Current action and preconditions to check: trajectory_clear

Your task: For each precondition in the list above, predict whether it will hold at this action.

Consider the current scene as observed from the mobile robot's camera, and analyze the predicted future states of all dynamic agents (e.g., people, animals, vehicles, or any moving entities) within the NEXT SECOND.

IMPORTANT: Only answer "very likely" if you are absolutely certain—based on strong, clear evidence—that a dynamic agent will violate the precondition in the predicted future state. Do NOT answer "very likely" for unlikely, ambiguous, or low-probability risks.

Ask yourself for each precondition: Is there a high probability, with clear and convincing evidence, that the predicted future states of any dynamic agent will interfere with the predicted future state of the currently executing action within the NEXT SECOND, causing that precondition to fail?

Assess the risk level based on these predictions. Use "likely" or "very likely" if motions create a clear risk of interference.

Use "neutral" or "improbable" if agents are nearby but their predicted paths are clearly diverging or non-conflicting.

Failure Risk Categories: "very improbable", "improbable", "neutral", "likely", "very likely"

Answer Format: Output ONLY the probability_of_failure value from these categories: "very improbable", "improbable", "neutral", "likely", "very likely"

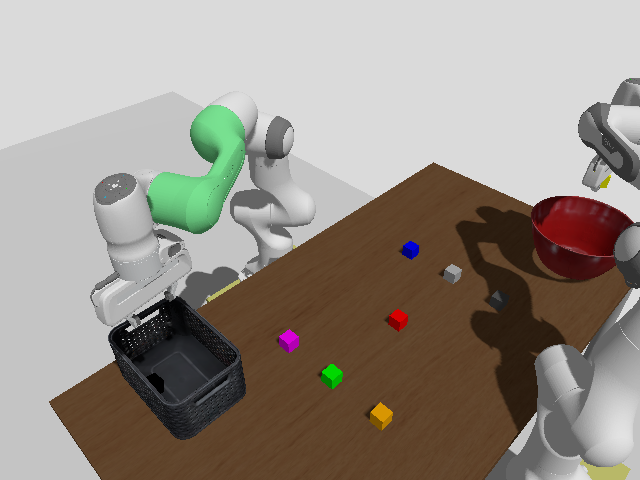

Answer: very improbable